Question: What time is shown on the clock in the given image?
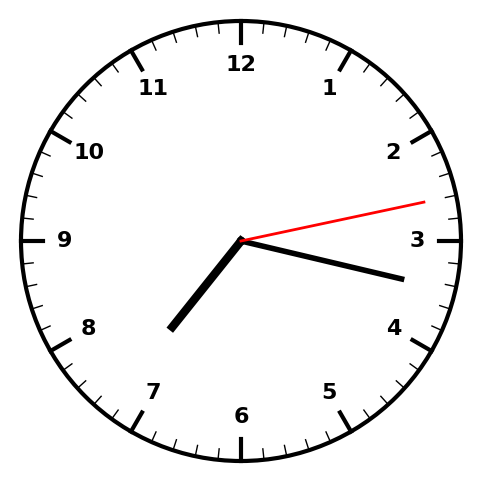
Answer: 07:17:13